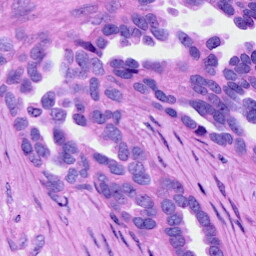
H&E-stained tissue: Ovarian